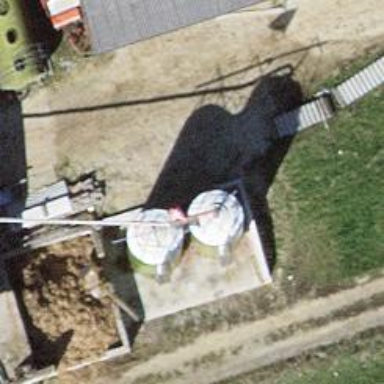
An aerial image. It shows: Silo.